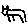
Label: cat